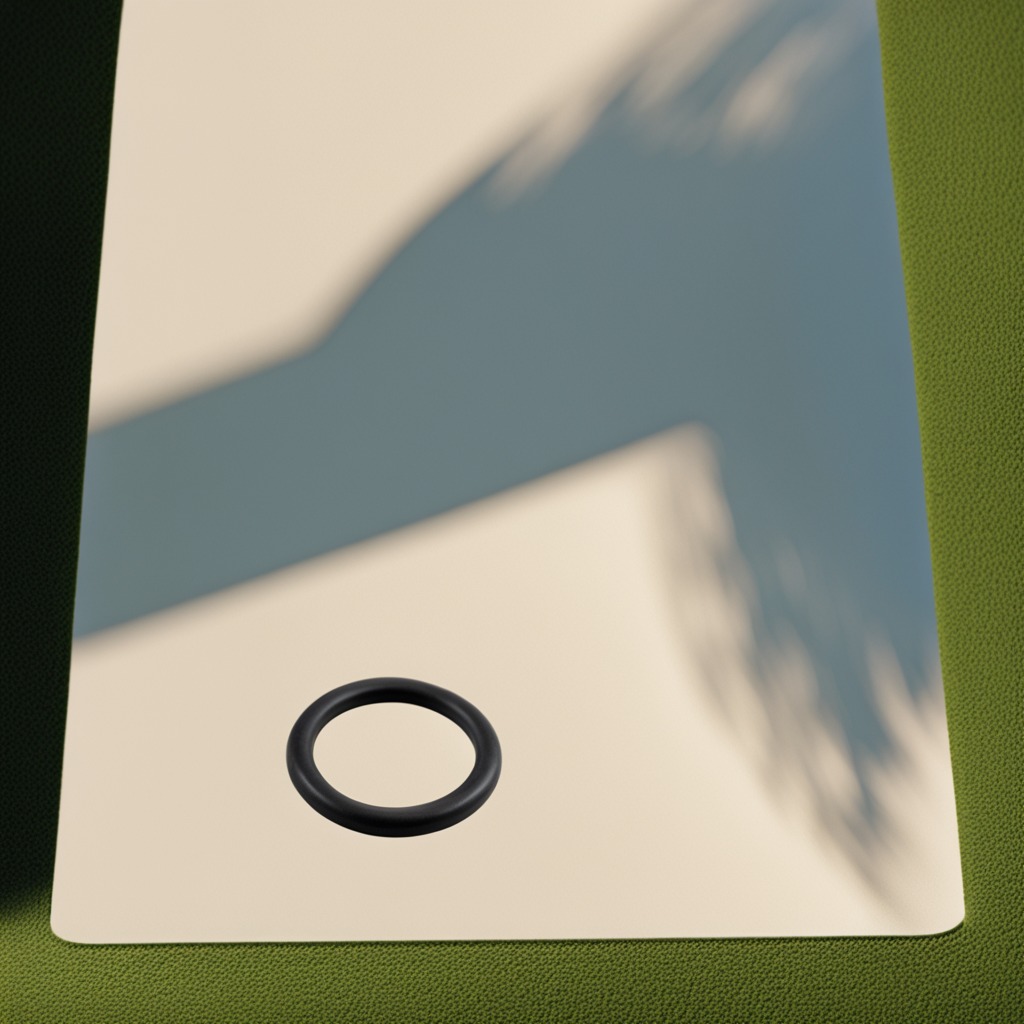
A rubber O-ring is lying on the table.